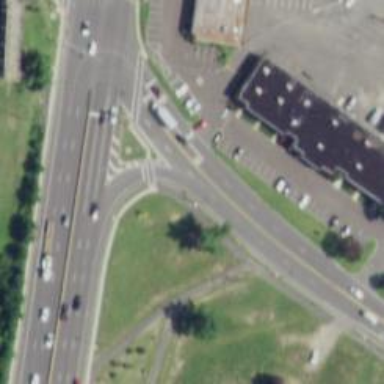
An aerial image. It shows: Trunk link highway.